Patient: sex M, age 69
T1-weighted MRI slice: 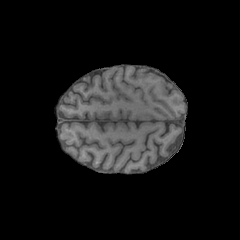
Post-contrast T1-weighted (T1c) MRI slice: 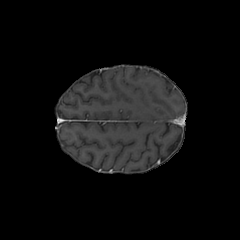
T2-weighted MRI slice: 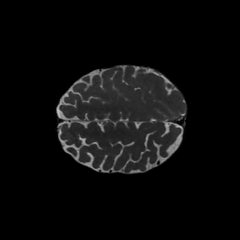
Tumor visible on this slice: no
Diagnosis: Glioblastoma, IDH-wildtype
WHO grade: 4